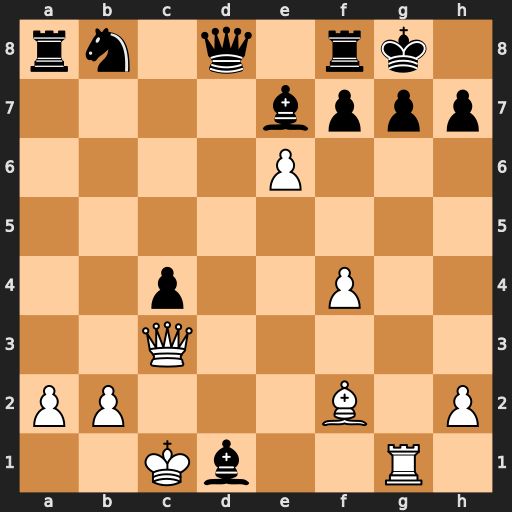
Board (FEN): rn1q1rk1/4bppp/4P3/8/2p2P2/2Q5/PP3B1P/2Kb2R1
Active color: w
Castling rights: -
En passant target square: -
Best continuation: Qxg7#